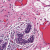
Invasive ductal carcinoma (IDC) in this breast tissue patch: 0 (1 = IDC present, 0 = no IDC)